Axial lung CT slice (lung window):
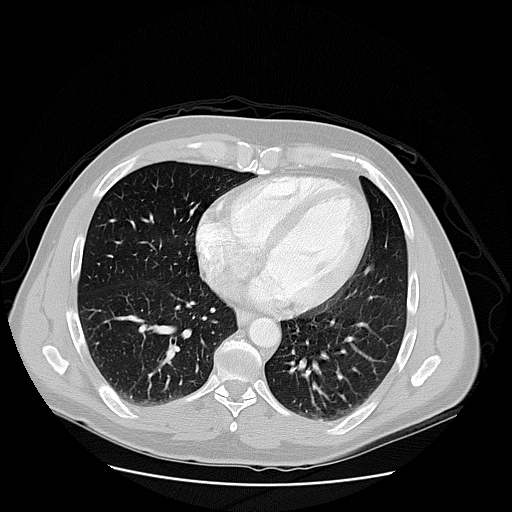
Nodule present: no